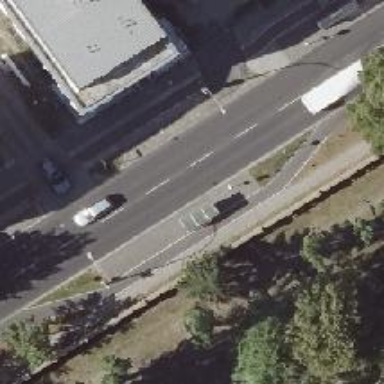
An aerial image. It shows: Tertiary road with asphalt surface. It has separate sidewalks on both sides and dedicated cycle tracks. Lane markings are present on the road.